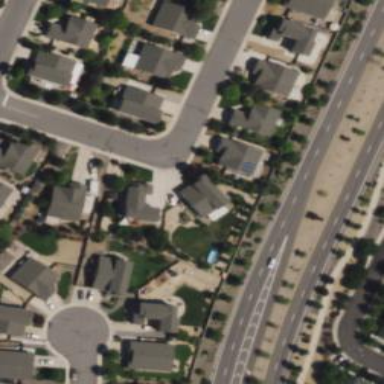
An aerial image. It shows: Residential road with asphalt surface and separate sidewalk.